Field crop: maize
Growth stage: 1
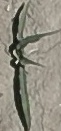
Species: sorghum